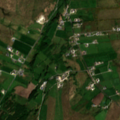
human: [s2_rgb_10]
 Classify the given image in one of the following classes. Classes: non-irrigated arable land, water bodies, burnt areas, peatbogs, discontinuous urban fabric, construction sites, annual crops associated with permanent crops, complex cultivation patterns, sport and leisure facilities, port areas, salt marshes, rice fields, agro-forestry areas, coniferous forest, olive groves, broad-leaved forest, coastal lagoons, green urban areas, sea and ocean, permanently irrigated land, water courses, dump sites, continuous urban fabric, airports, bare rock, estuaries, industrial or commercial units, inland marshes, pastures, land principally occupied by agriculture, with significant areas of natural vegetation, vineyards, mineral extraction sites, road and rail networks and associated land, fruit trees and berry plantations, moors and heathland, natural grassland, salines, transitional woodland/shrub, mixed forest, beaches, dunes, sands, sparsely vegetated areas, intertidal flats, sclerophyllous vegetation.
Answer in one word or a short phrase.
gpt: pastures, land principally occupied by agriculture, with significant areas of natural vegetation, coniferous forest, peatbogs